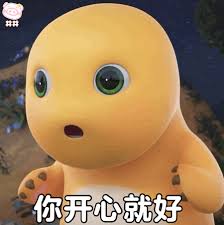
Label: nailong